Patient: sex F, age 63
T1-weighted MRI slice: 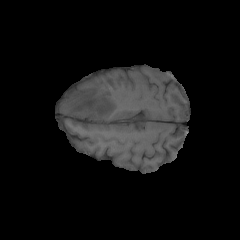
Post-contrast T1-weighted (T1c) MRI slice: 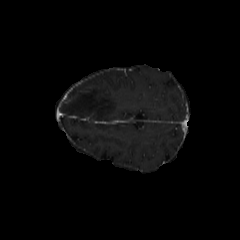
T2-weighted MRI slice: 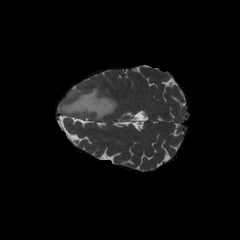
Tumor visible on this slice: yes
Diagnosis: Glioblastoma, IDH-wildtype
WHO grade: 4